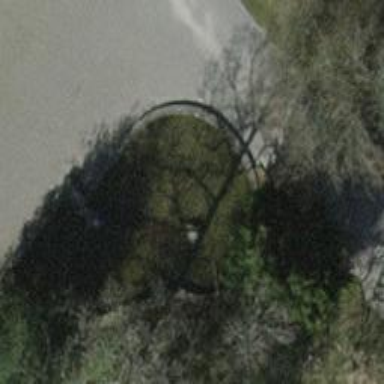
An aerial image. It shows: Fountain.